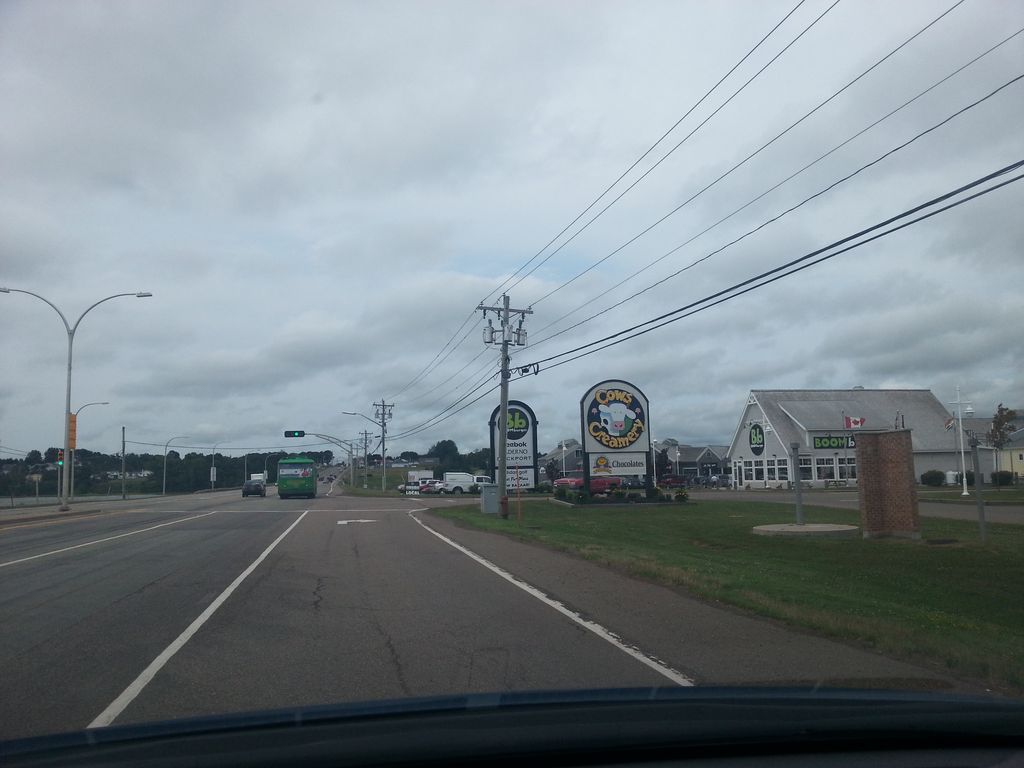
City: charlottetown